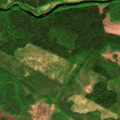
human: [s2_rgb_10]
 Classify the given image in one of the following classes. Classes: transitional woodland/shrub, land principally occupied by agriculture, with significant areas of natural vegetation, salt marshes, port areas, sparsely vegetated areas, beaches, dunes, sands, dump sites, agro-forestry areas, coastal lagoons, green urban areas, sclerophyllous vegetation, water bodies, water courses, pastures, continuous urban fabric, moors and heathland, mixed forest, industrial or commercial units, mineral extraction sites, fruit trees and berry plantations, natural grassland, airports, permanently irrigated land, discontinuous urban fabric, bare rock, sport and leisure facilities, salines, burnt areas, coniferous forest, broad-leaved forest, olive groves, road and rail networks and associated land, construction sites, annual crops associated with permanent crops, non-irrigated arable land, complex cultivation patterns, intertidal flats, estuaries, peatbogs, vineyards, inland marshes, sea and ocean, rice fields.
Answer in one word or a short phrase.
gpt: coniferous forest, mixed forest, transitional woodland/shrub